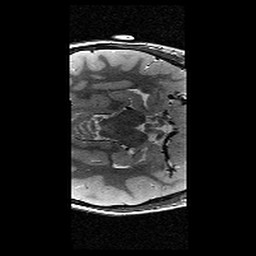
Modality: T2w
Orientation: axial
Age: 11
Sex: female
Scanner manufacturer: siemens
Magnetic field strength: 3 T
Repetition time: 9.23 s
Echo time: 0.067 s